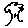
Label: tree